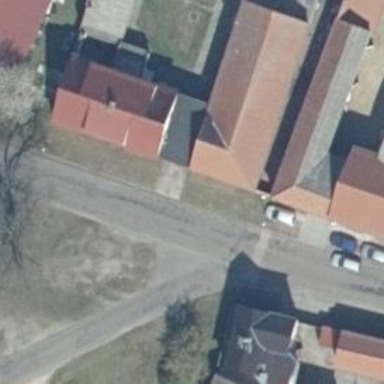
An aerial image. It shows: Asphalt road in residential area.